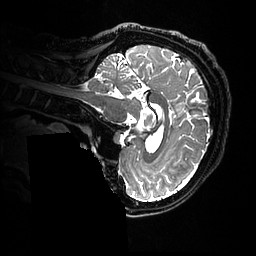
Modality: T2w
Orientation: sagittal
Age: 54
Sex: female
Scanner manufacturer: ge
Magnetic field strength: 3 T
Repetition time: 3.202 s
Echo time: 0.0665 s